Aerial crown-view tile of a tropical tree (Barro Colorado Island, Panama), acquired 20250512:
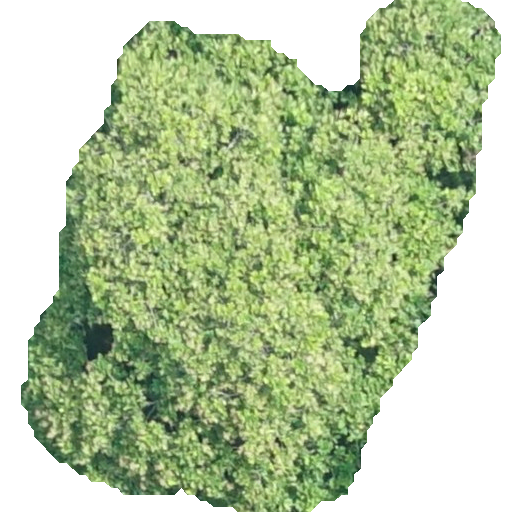
Species: Anacardium excelsum
GBIF accepted scientific name: Anacardium excelsum
Crown area: 250.234 m²